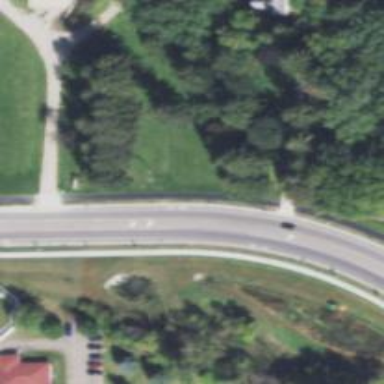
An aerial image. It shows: Asphalt cycleway.